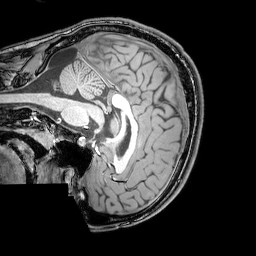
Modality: T1w
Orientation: sagittal
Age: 24
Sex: male
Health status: healthy
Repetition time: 0.081 s
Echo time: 0.037 s